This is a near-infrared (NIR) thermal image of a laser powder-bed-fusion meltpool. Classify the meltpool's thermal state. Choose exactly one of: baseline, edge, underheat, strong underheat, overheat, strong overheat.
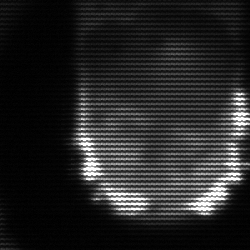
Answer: baseline